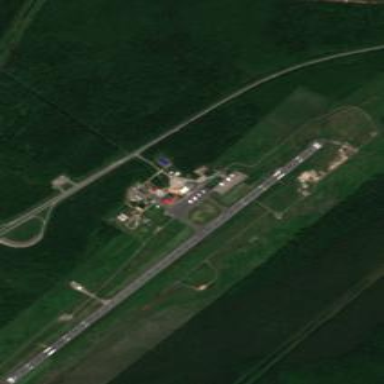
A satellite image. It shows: View of runway in airport.